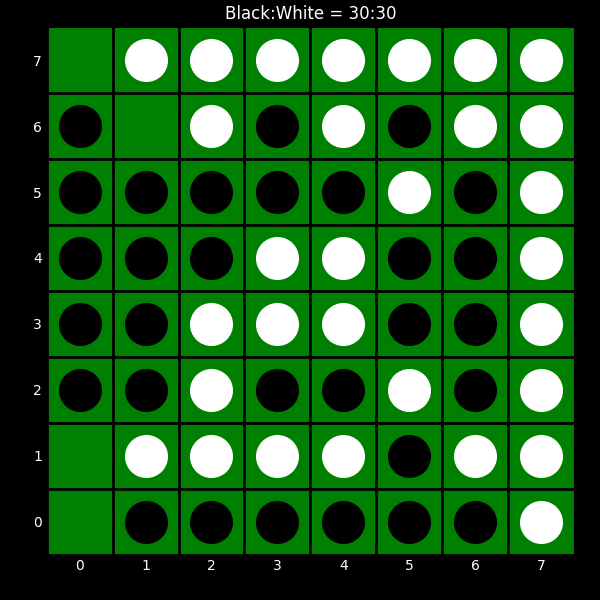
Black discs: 30
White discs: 30